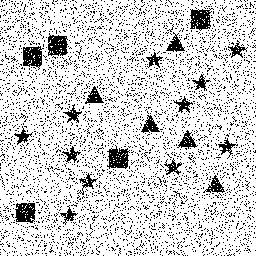
Squares: 5
Triangles: 5
Stars: 11
Total shapes: 21